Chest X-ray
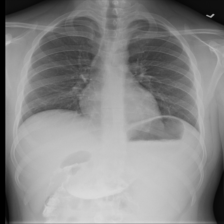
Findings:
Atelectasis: negative
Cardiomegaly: negative
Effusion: negative
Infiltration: negative
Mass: negative
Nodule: negative
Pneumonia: negative
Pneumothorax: negative
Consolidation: negative
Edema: negative
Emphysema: negative
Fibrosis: negative
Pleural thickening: negative
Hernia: negative